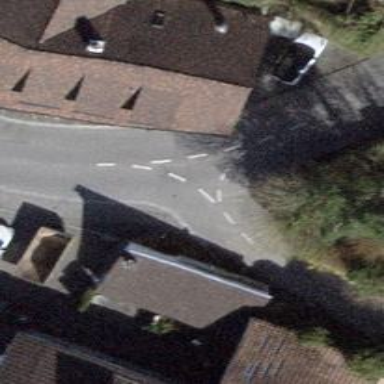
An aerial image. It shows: Smoothly paved residential road.